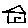
Label: house